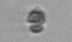
Label: Heterocapsa_rotundata